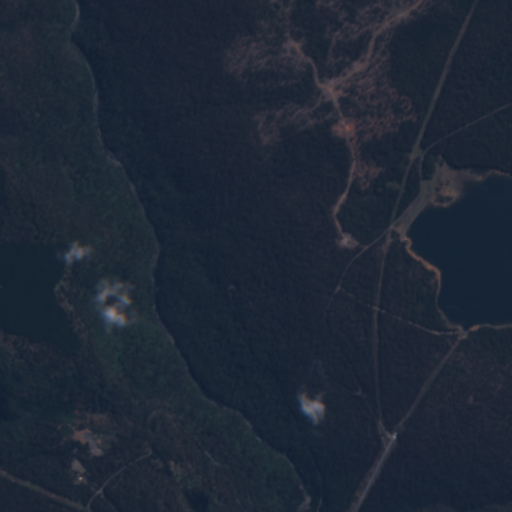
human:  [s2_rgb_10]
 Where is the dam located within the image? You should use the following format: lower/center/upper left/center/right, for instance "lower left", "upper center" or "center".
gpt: The dam is located in the center right of the image.
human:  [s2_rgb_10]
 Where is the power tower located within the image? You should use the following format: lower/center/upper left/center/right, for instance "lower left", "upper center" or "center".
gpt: The power tower is located in the lower left of the image.
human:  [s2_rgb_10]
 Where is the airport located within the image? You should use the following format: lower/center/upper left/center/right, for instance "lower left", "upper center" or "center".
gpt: There is no airport in the image.